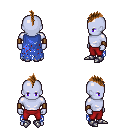
a pixel art fantasy rpg character, male body template, dark elf, purple skin, blue tattered cape, red pants, brown mohawk hairstyle, leather bracers, metal boots, four views (front, back, left, right), 2x2 character sprite sheet, small pixel art, hard edges, no anti-aliasing